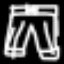
Label: pants